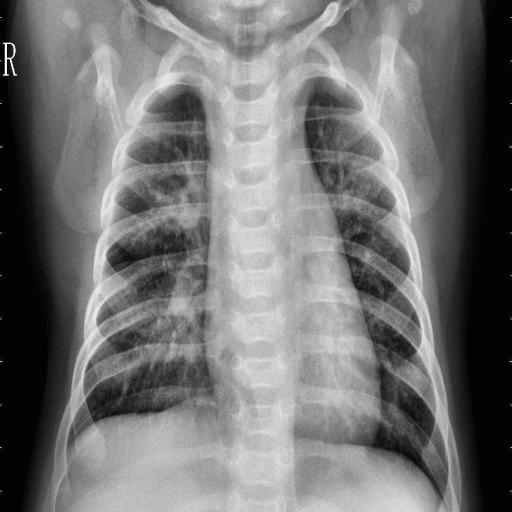
Finding: PNEUMONIA